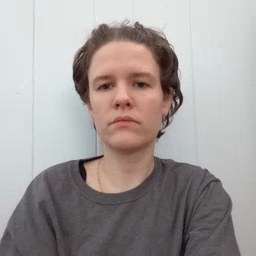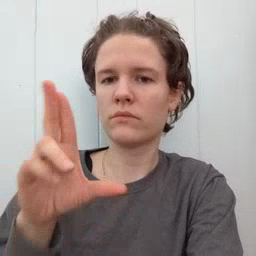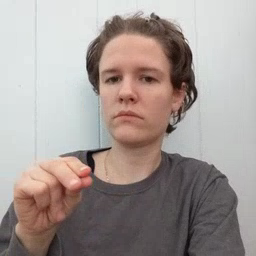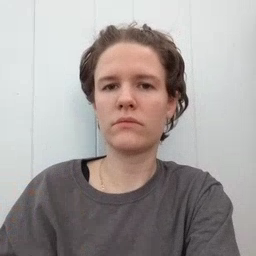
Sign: no